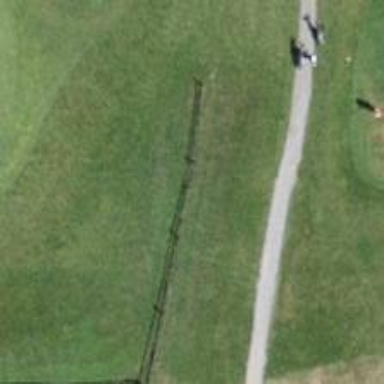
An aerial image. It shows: Fence made of poles.